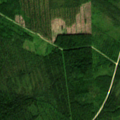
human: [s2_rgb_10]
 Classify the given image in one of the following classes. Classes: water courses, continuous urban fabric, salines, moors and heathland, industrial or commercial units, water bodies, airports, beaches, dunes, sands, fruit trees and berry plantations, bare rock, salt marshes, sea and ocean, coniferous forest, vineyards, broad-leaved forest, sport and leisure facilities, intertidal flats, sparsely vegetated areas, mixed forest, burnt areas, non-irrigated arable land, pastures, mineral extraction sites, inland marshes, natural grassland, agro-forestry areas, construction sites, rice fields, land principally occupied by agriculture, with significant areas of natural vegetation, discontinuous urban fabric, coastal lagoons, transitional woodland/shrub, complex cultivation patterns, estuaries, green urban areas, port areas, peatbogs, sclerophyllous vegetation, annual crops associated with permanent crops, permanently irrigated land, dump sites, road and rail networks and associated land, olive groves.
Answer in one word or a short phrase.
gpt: coniferous forest, mixed forest, transitional woodland/shrub